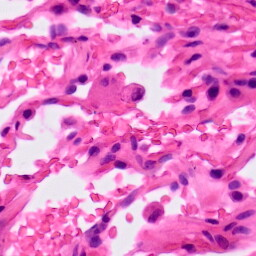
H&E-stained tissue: Lung